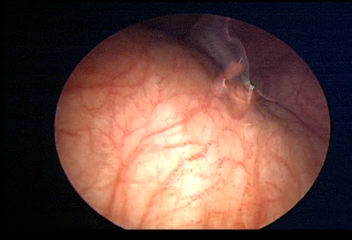
Modality: WLC
Class: Normal mucosa
Bladder cancer association: No